Field crop: tomato
Growth stage: 1
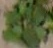
Species: solanum